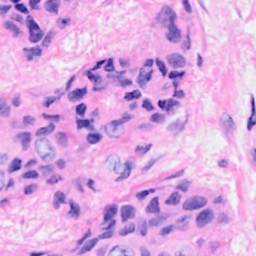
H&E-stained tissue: Breast